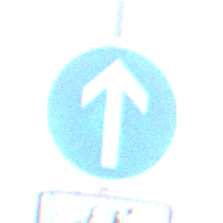
Verkehrszeichen: VorgeschriebeneFahrtrichtungGeradeaus
Zusatzzeichen unten: EinspurigeFahrzeugeFrei6
Umgebung: Outdoor, Special
Tageszeit: MorningAfternoon
Wetter: Clear
Licht: Natural
Jahreszeit: NotSpecified
Kontrast: HighContrast